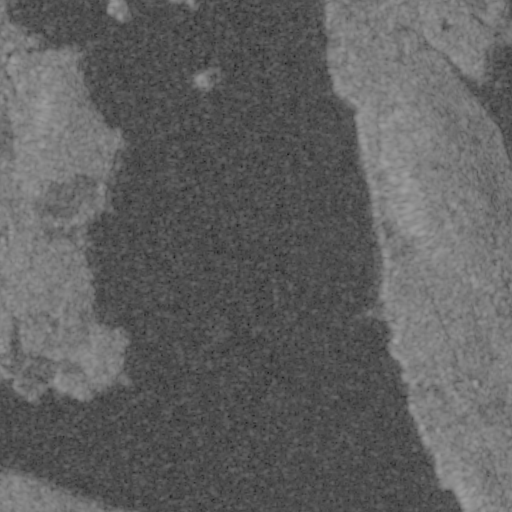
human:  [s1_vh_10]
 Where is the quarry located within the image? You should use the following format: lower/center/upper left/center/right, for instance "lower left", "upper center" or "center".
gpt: The quarry is located in the upper right of the image.
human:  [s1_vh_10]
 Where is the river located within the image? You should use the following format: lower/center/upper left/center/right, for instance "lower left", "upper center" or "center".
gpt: The river is located in the lower of the image.
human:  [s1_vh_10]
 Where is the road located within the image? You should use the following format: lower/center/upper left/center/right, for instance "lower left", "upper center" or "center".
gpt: There is no road in the image.

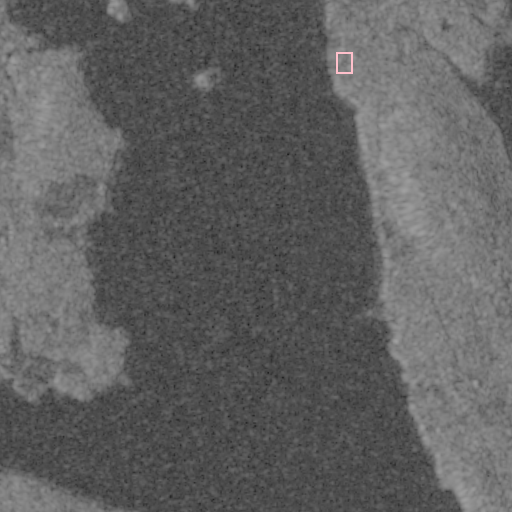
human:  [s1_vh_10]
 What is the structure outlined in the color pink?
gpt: The structure outlined in pink is a quarry.
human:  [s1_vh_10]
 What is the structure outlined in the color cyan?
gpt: There is no cyan outline.